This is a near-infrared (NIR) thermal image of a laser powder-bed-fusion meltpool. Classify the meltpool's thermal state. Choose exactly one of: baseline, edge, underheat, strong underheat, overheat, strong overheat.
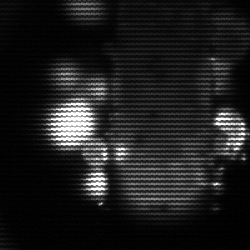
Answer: strong underheat